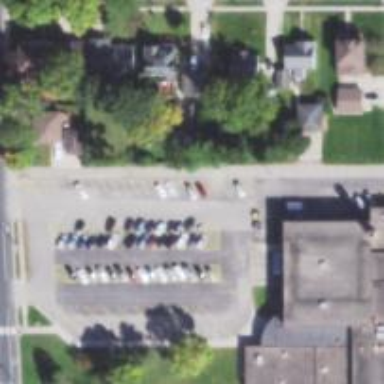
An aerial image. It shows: Service road with asphalt surface designated for school.